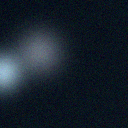
Screen state: off